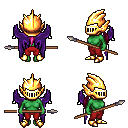
a pixel art fantasy rpg character, female body template, orc, green skin, purple wings, red pants, pink ponytail hairstyle, gold helm, gold boots, spear, four views (front, back, left, right), 2x2 character sprite sheet, small pixel art, hard edges, no anti-aliasing